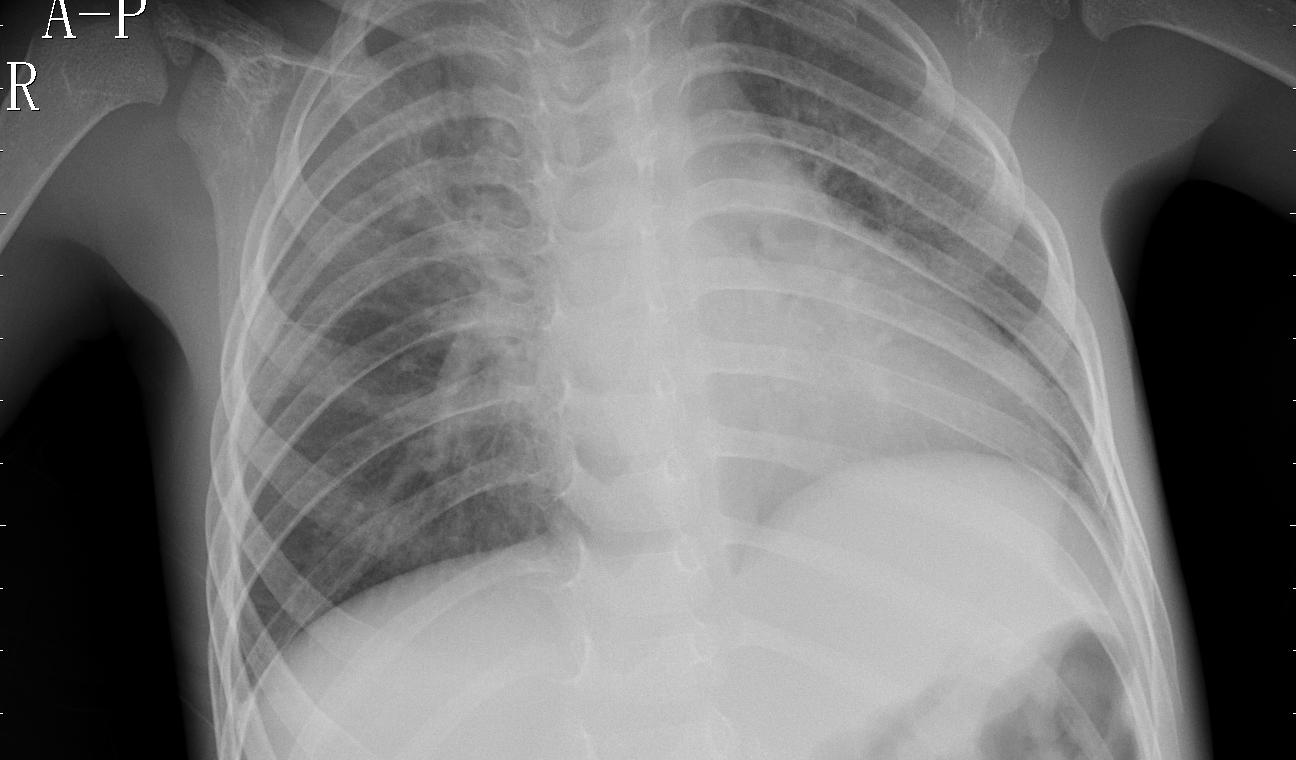
Diagnosis: PNEUMONIA